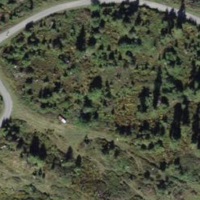
EUNIS habitat code: 23
Species observed at this site:
Phylloscopus trochilus
Geum rivale